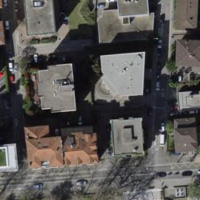
EUNIS habitat code: 54
Species observed at this site:
Phoenicurus ochruros
Corvus cornix
Nerium oleander
Ilex aquifolium